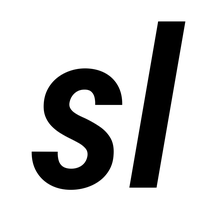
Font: Roboto-Italic_Condensed_SemiBold_Italic